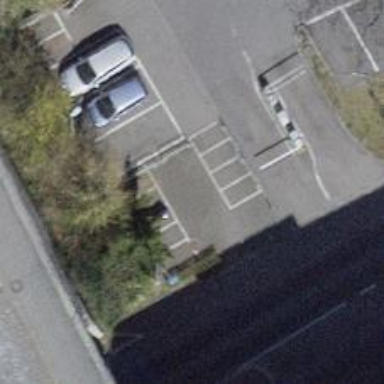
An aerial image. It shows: Paved surface designated for motorcycle parking.